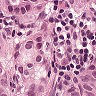
Metastatic tissue present: yes